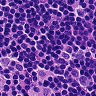
Metastatic tissue present: no